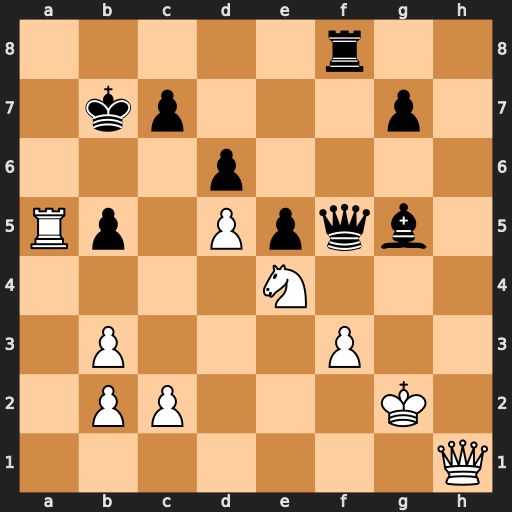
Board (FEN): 5r2/1kp3p1/3p4/Rp1Ppqb1/4N3/1P3P2/1PP3K1/7Q
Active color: w
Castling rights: -
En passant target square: -
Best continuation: Qf1 Qxf3+ Qxf3